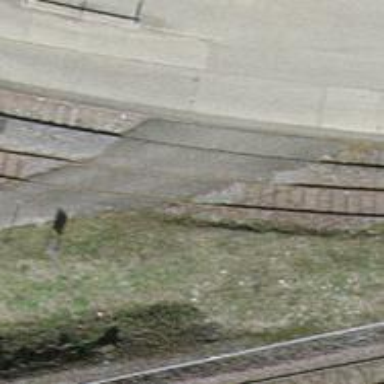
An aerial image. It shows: Railway level crossing.